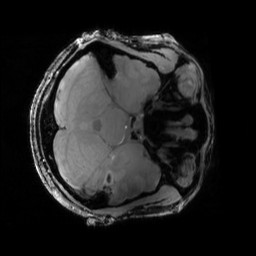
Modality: PDw
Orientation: axial
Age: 24
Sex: female
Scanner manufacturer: siemens
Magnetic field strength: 6.98 T
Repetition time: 1.78 s
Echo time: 0.00386 s